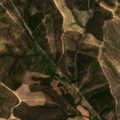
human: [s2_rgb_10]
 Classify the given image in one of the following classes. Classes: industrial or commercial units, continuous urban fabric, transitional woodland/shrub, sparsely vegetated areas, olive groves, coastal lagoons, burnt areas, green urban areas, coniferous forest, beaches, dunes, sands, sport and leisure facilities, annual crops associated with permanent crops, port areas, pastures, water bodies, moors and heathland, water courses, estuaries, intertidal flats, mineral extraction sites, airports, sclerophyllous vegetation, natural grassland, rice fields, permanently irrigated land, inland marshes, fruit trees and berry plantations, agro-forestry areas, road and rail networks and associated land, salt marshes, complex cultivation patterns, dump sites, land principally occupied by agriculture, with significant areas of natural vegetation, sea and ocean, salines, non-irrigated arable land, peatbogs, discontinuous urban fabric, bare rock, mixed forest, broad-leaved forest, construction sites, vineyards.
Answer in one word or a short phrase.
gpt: complex cultivation patterns, broad-leaved forest, transitional woodland/shrub